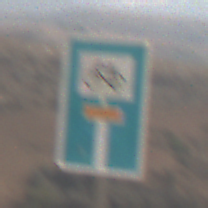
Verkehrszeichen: SackgasseRadverkehrDurchlaessig
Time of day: MorningAfternoon
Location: Outdoor (Nature)
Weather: Overcast
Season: NotSpecified
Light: Natural